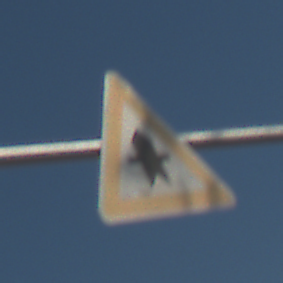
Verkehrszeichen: Vorfahrt
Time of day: Midday
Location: Outdoor (Nature)
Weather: Clear
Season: Summer
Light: Natural